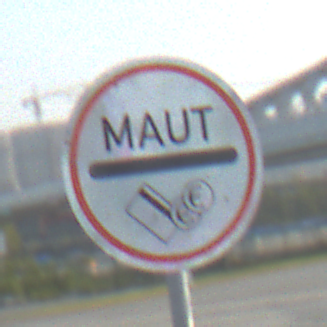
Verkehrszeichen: MautflichtigeStrecke
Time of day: SunriseSunset
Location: Outdoor (Urban)
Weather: Clear
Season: NotSpecified
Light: Natural